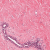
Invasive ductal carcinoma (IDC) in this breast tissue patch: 0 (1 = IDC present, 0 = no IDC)